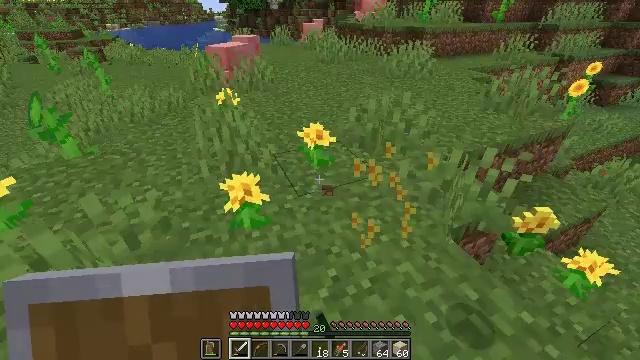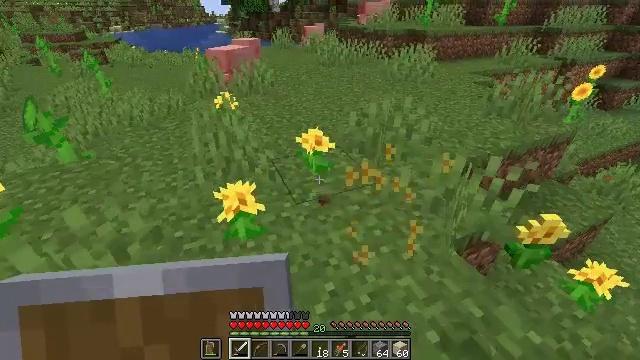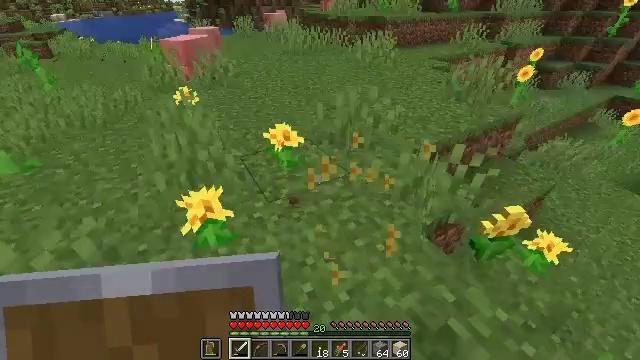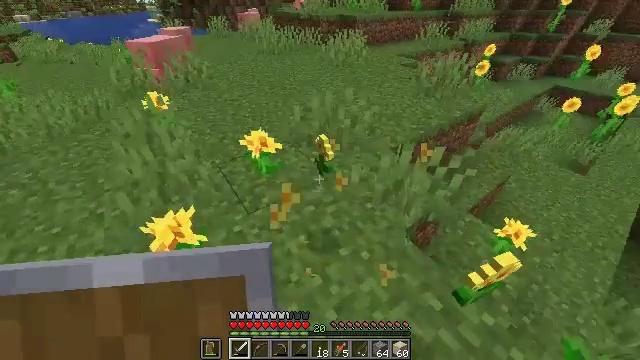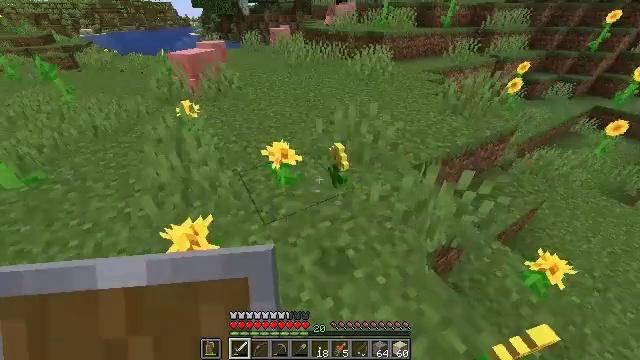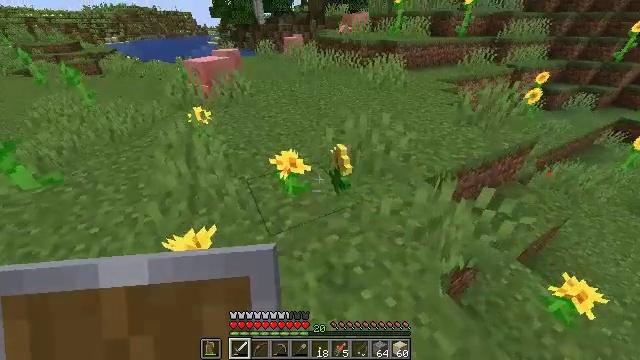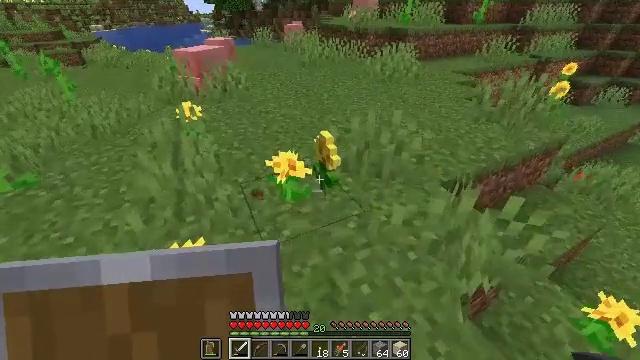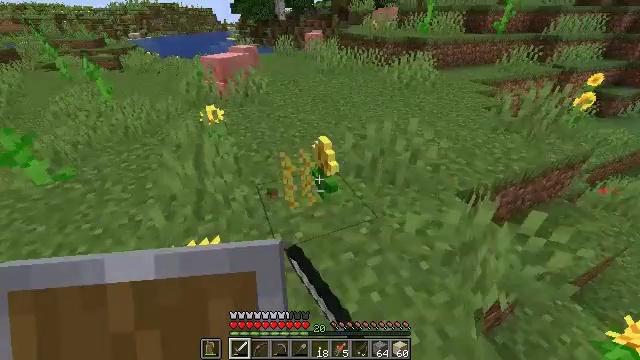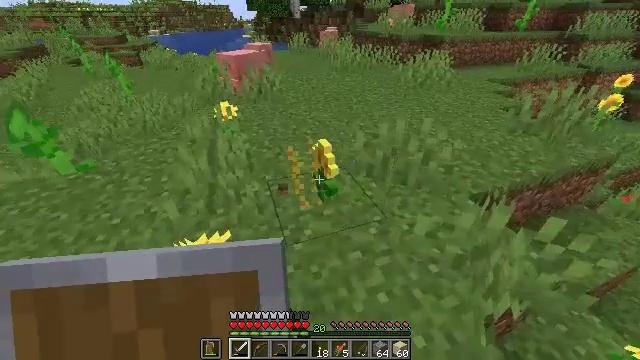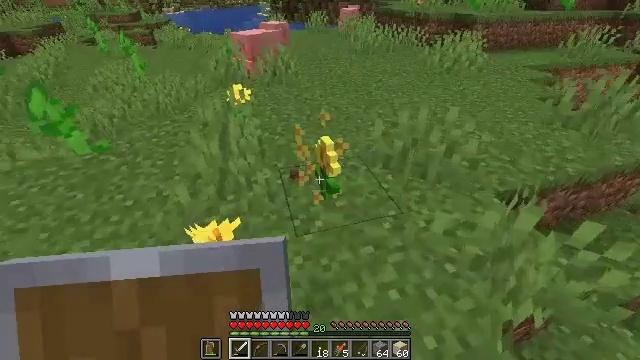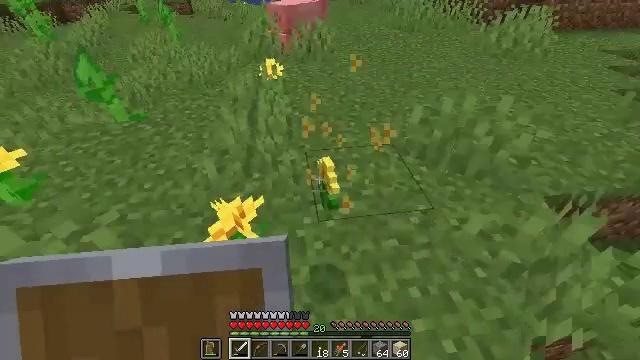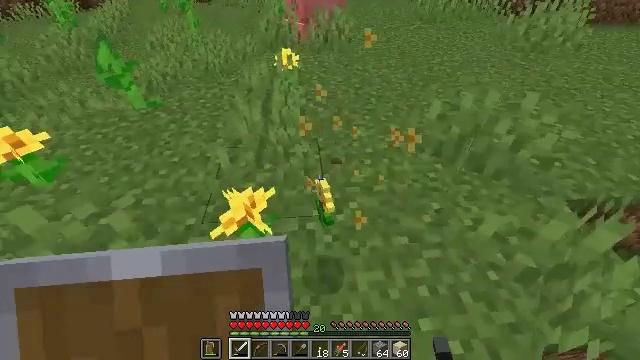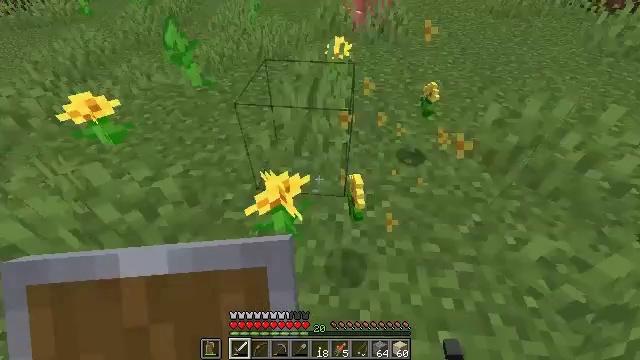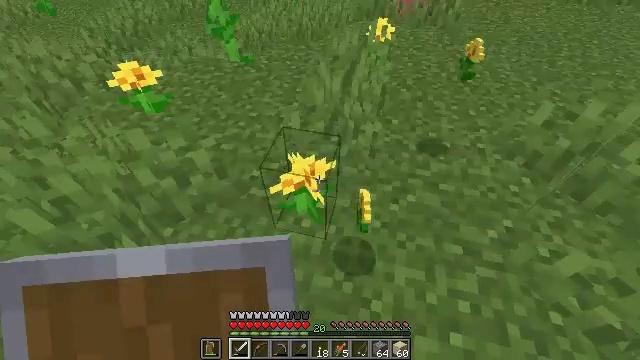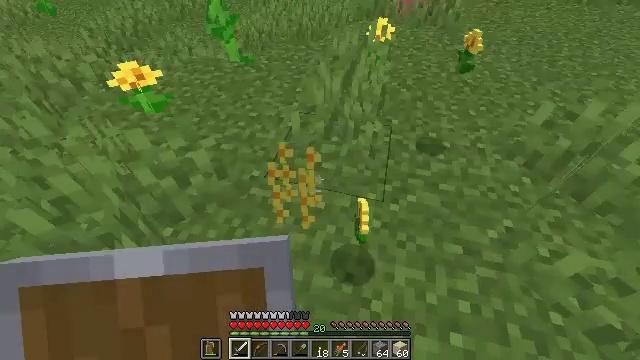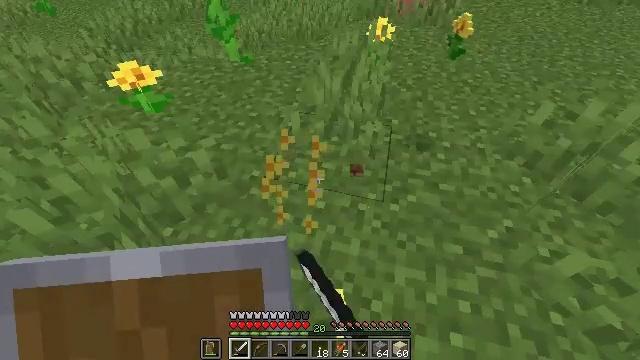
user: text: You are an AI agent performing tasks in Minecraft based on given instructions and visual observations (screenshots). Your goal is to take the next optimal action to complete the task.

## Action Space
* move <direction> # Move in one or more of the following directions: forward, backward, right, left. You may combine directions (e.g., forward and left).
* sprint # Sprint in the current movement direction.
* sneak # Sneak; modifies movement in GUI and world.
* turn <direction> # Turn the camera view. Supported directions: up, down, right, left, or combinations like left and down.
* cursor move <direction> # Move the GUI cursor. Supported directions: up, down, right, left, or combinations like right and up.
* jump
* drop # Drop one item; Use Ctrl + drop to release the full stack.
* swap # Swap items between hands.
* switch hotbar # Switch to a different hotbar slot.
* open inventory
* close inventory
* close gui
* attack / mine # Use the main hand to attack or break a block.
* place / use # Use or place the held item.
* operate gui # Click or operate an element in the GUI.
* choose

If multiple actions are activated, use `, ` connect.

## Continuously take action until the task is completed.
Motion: motion action
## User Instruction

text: Collect a dandelion flower.
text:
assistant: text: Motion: move forward
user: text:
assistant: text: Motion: move forward, turn right and down
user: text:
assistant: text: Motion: move forward, turn right and down
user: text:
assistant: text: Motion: turn left and up
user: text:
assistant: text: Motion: turn left and up
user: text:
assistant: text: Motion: attack / mine
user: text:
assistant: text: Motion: turn left, attack / mine
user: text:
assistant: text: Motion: turn left
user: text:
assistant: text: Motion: turn left and down
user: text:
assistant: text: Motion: turn left and down
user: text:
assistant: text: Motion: turn left and down
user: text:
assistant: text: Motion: turn left and down
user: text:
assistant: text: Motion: turn left and down
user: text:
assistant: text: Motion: attack / mine
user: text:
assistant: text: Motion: attack / mine
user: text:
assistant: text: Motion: no_op
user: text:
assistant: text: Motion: no_op
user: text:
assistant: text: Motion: turn left and up
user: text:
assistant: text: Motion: no_op